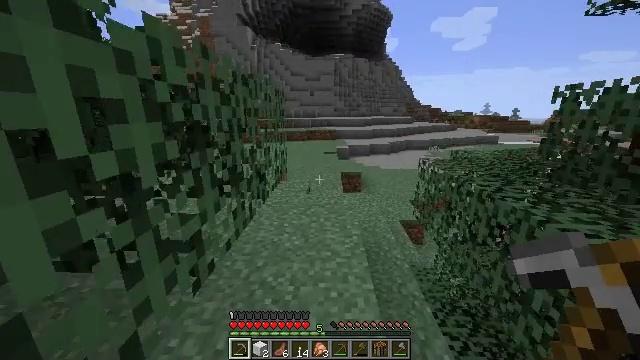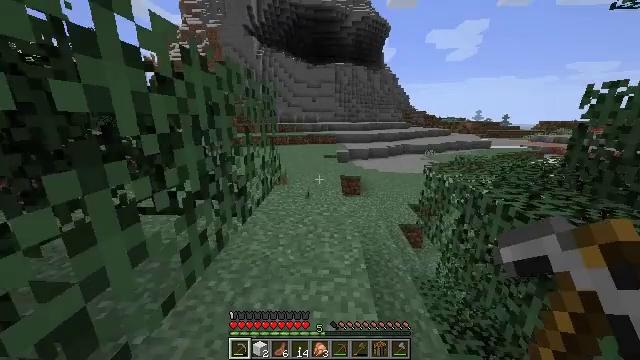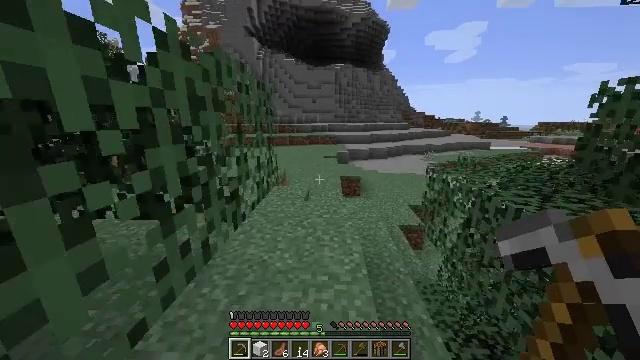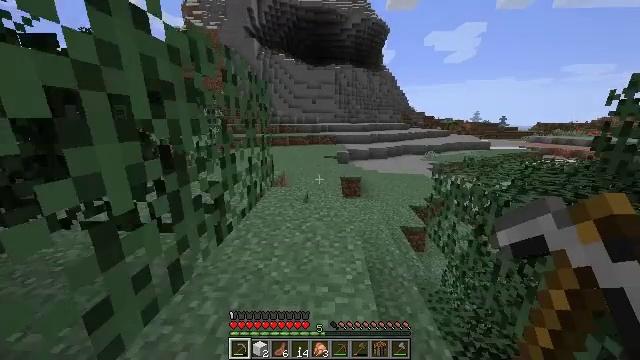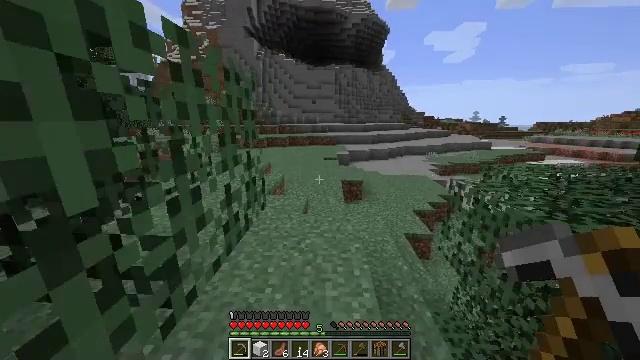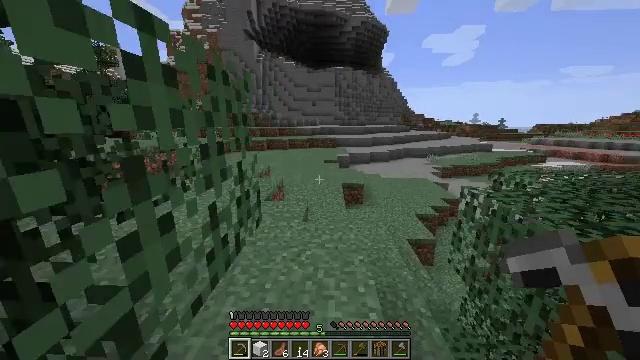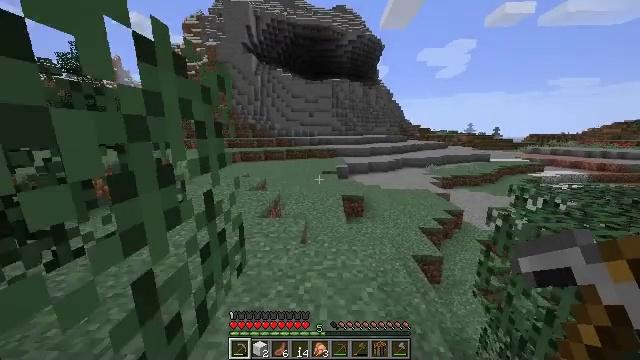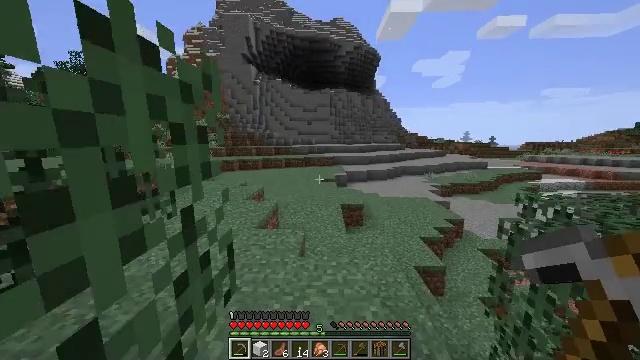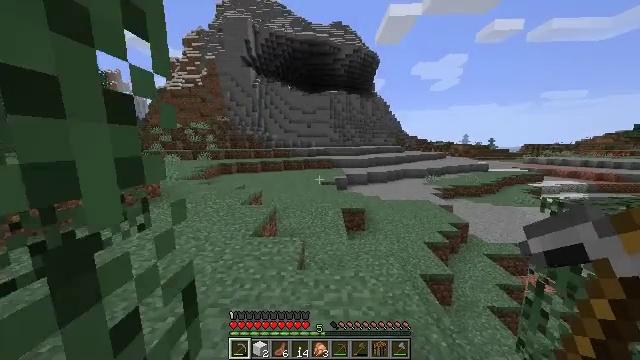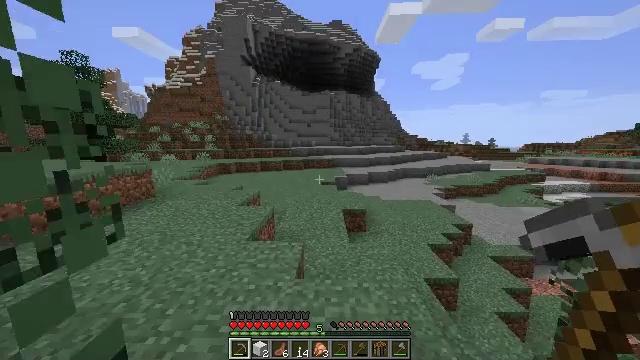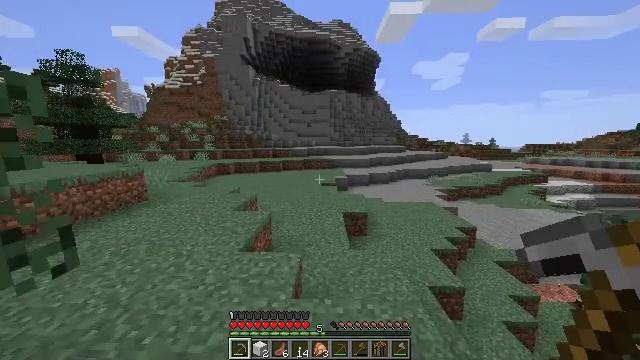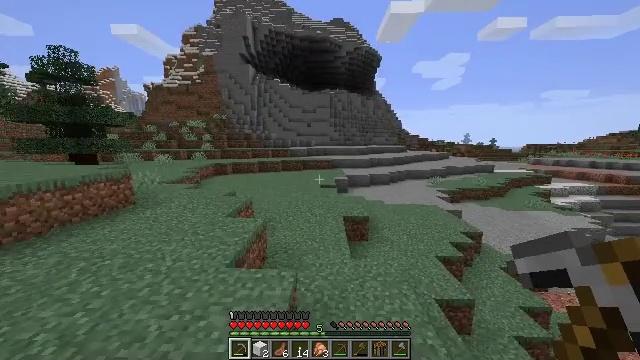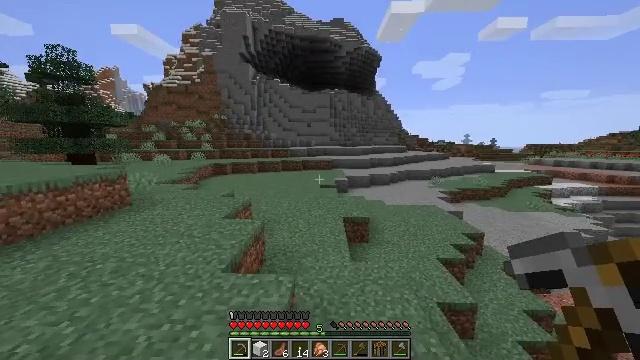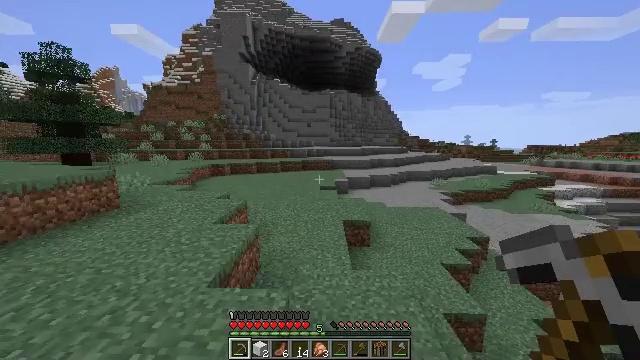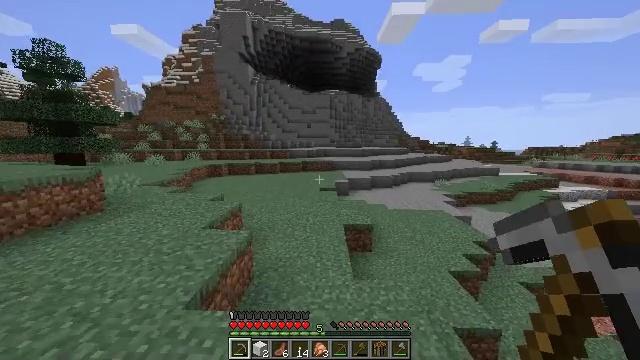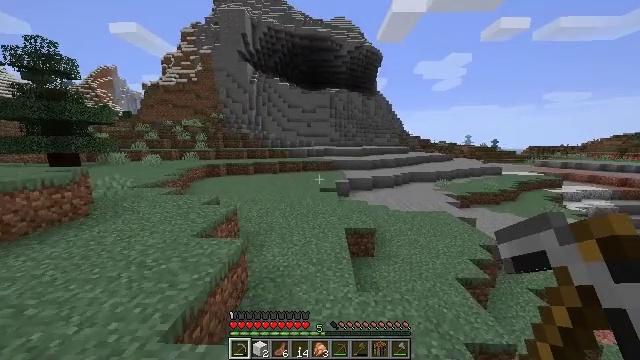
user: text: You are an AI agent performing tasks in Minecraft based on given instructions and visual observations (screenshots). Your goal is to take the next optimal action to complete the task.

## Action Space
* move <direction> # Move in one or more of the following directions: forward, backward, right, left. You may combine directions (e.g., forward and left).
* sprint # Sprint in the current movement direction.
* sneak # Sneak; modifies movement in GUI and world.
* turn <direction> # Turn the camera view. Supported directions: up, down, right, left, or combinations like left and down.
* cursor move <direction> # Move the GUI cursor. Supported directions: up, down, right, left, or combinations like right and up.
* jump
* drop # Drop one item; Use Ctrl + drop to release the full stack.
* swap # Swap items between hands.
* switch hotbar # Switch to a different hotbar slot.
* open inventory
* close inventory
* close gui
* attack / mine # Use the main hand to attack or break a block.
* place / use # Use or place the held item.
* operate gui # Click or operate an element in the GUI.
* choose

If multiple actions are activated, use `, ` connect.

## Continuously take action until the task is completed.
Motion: motion action
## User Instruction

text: Break the pumpkin to collect it.
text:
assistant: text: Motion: move forward, sprint
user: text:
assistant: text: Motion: move forward, sprint
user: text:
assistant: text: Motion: move forward, sprint
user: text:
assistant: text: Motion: move forward, sprint
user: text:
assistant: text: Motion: move forward, sprint
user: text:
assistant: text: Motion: move forward, sprint, turn up
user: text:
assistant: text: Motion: move forward, sprint, turn up
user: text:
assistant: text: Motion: move forward, sprint
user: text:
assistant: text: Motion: move forward, sprint
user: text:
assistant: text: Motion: move forward, sprint
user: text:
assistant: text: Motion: move forward, sprint
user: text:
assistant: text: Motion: move forward, sprint
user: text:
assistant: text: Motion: move forward, sprint
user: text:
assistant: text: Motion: move forward, sprint
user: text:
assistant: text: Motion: move forward, sprint
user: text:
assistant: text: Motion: move forward, sprint
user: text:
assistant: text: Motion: move forward, sprint
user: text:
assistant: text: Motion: move forward, sprint
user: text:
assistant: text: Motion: move forward, sprint
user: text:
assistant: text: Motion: move forward, sprint
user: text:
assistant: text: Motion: move forward, sprint
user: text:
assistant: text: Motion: move forward, sprint
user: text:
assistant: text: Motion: move forward, sprint
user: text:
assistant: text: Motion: move forward, sprint
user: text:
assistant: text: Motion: move forward, sprint
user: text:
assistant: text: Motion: move forward, sprint
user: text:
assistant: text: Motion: move forward, sprint
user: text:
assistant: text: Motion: move forward, sprint
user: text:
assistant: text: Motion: move forward, sprint
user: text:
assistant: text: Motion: move forward, sprint